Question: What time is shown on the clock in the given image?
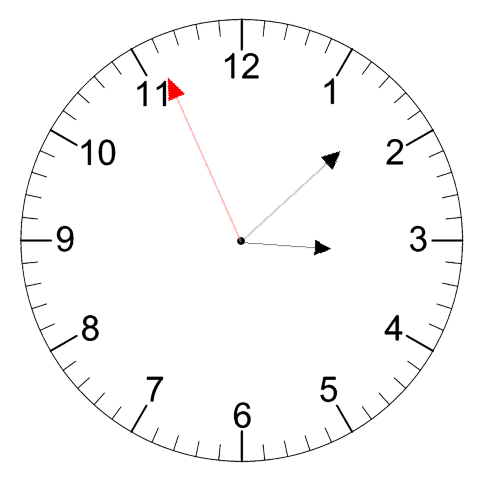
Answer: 03:07:56